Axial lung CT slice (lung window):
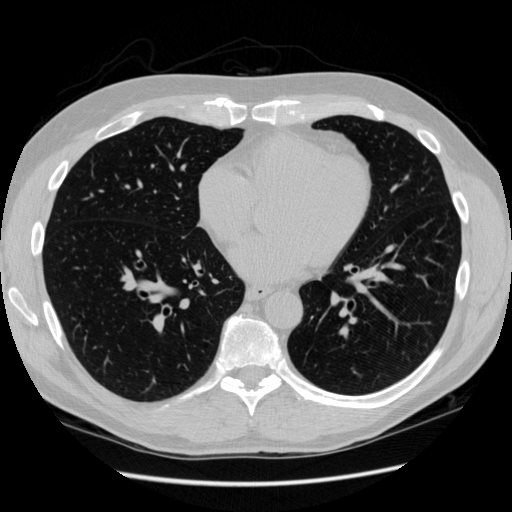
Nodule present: no